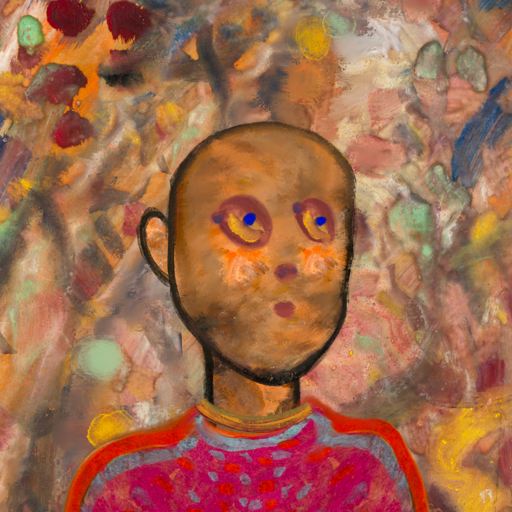
Background: Mother_And_Son_Mother, Head And Neck Side: Gypsy_Queen, Face Side: Mother_And_Son_Son, Bust: Sisters, Hair Side: Blank, Head Accessory: Blank, Second Necklace: Blank, Necklace: Mother_And_Son_Son, Baby: Blank